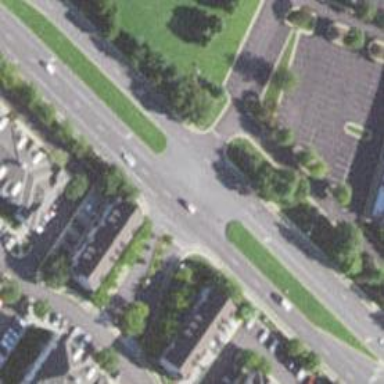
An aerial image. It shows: Secondary road.